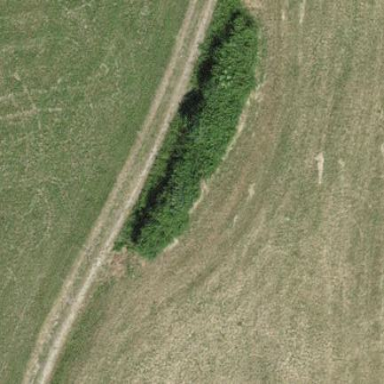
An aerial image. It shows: Patch of scrub vegetation.